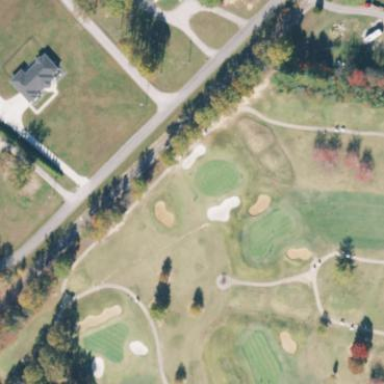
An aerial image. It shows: Scenic golf fairway.